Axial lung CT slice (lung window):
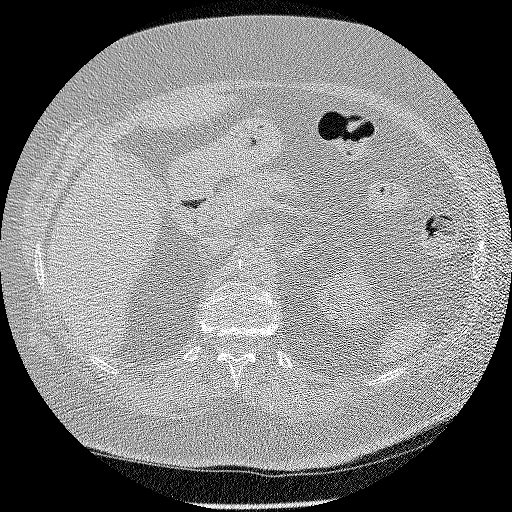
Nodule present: no